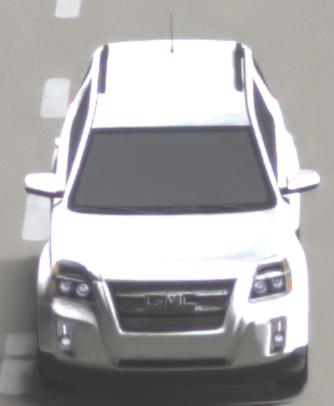
Make: GMC
Model: Terrain
Detailed model: Gen. 1
Model produced from: 2009
Model produced until: 2017
Doors: 5
Color: white
Road condition: dry road
Daytime: not specified
Contrast: high contrast